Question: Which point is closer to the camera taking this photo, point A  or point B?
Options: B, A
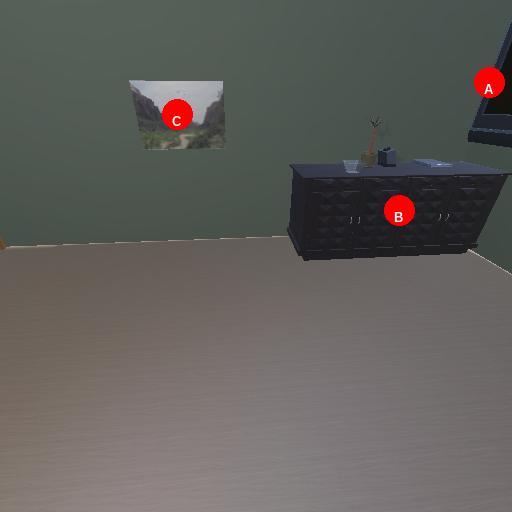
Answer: B